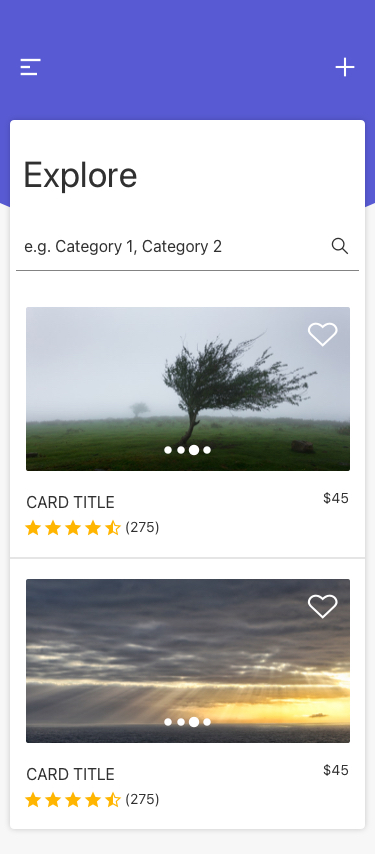
Text in this UI design:
Explore
CARD TITLE
(275)
$45
CARD TITLE
(275)
$45
e.g. Category 1, Category 2